Field crop: tomato
Growth stage: 1
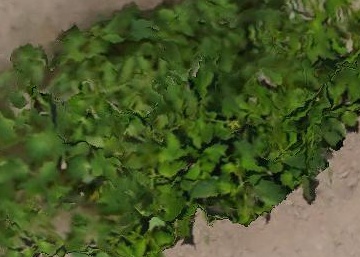
Species: tomato